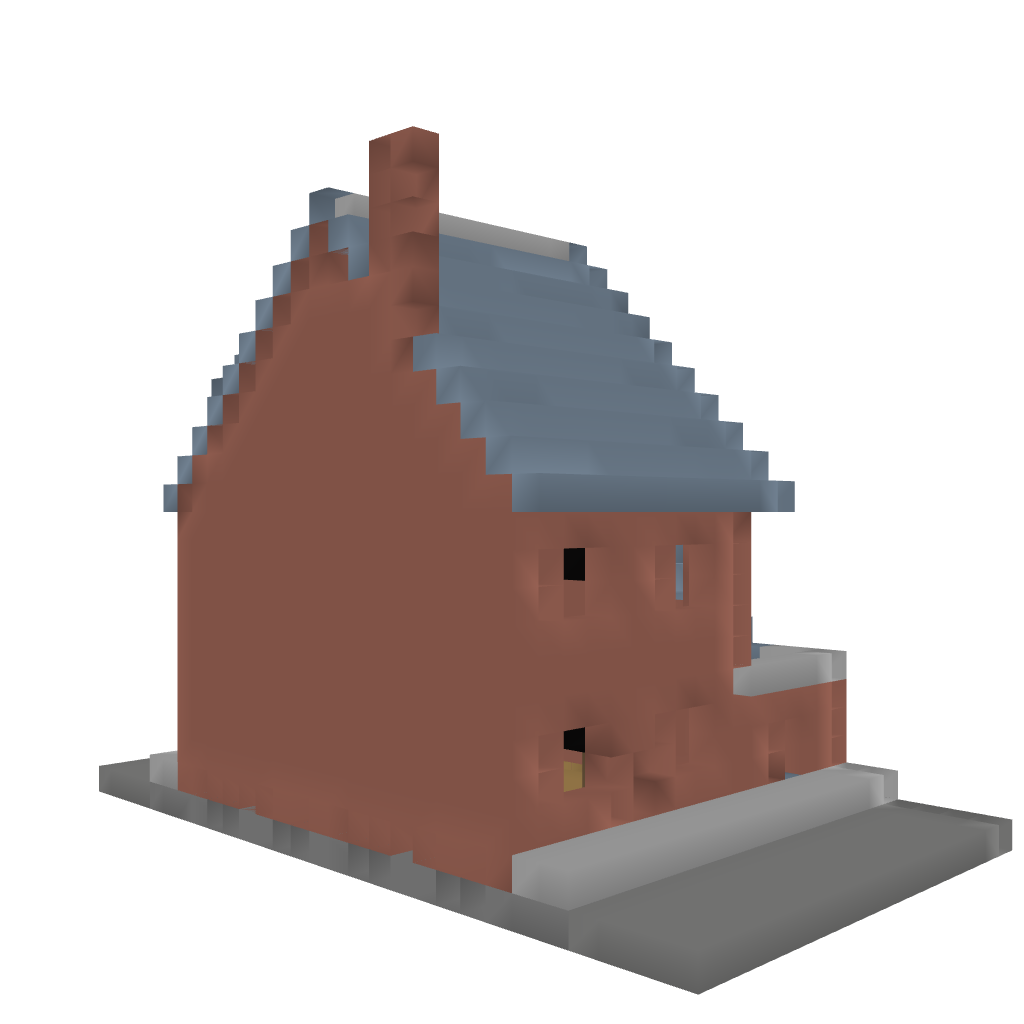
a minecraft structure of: Back To Back Terraced House 1 OF 2